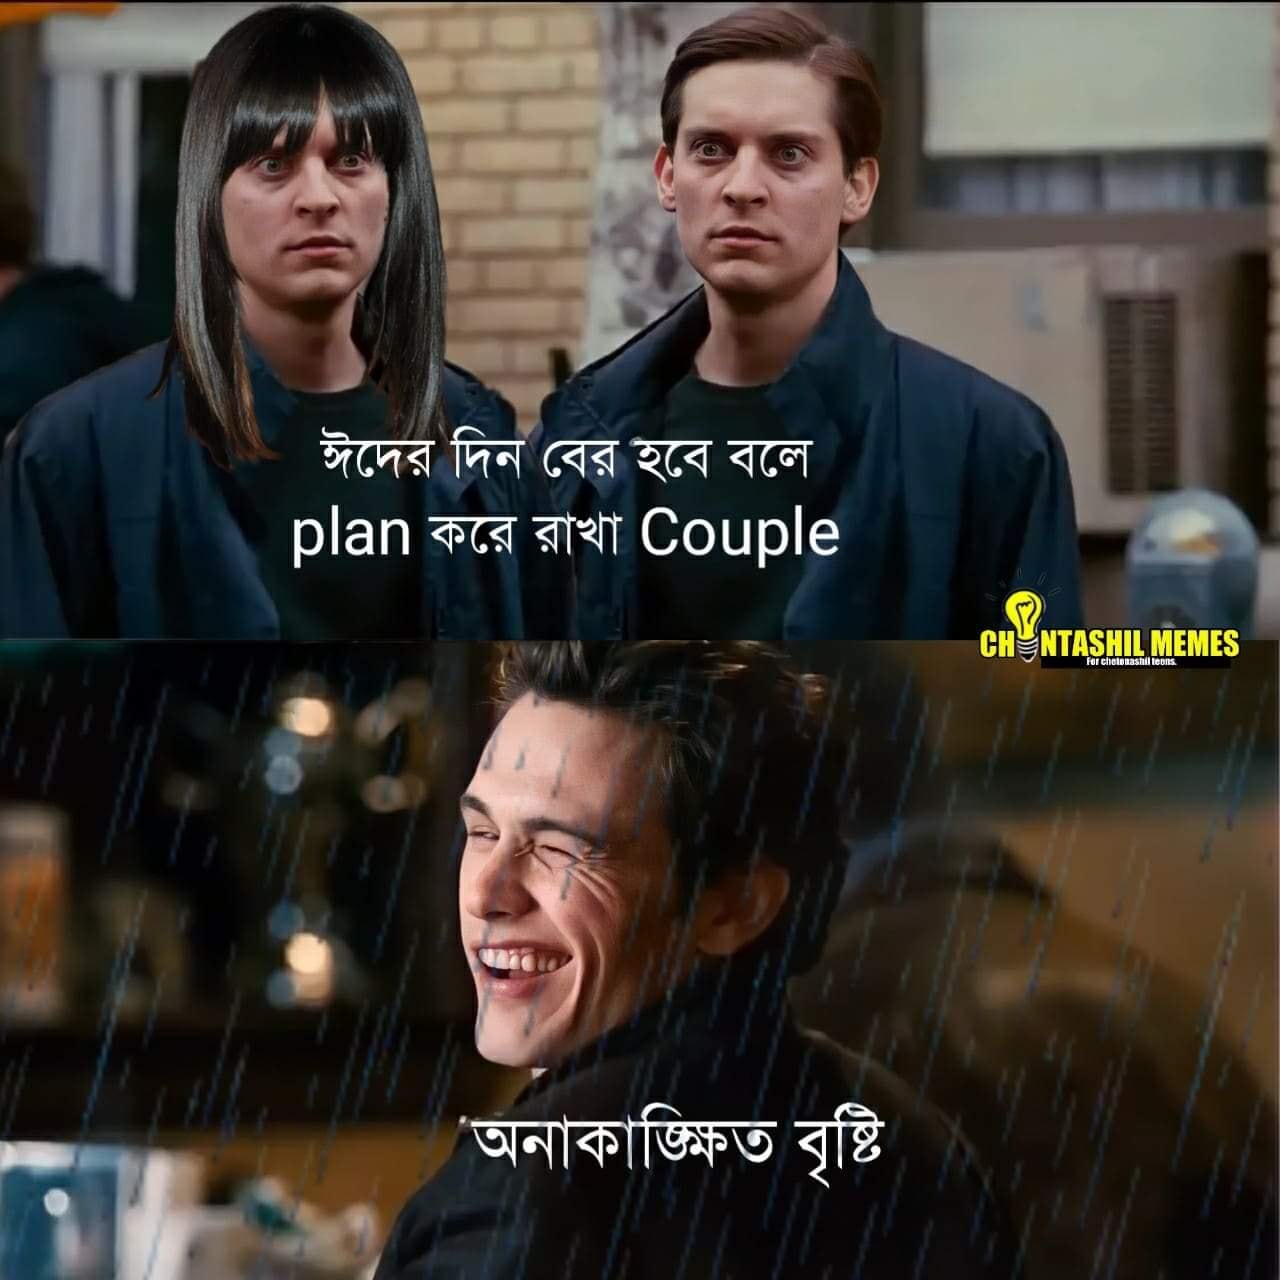
Caption: ঈদের দিন বের হবে বলে  plan করে রাখা Couple     অনাকাঙ্খিত বৃষ্টি
Label: non-hate